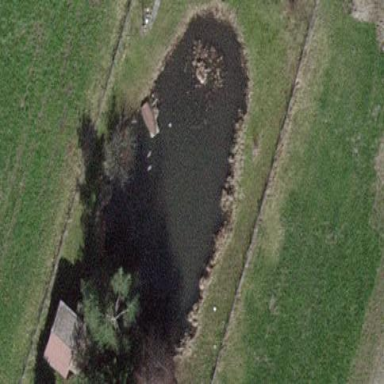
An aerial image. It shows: Peaceful pond surrounded by nature.